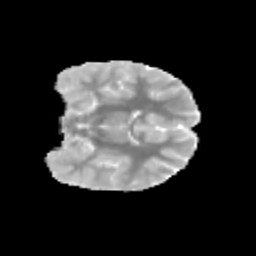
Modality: MD
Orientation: coronal
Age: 8
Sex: female
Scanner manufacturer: siemens
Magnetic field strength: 3 T
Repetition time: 3.8 s
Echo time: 0.07 s